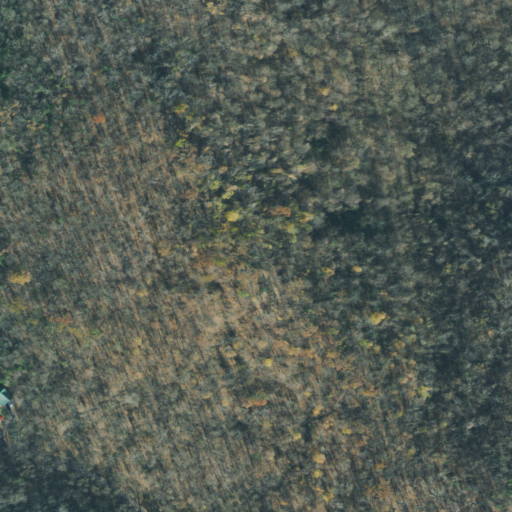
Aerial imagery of mountain in Tennessee named Weber Hill containing deciduous forest, mixed forest, and open development